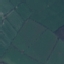
Land use / land cover: Pasture